Question: What is the value of the measurement in the image?
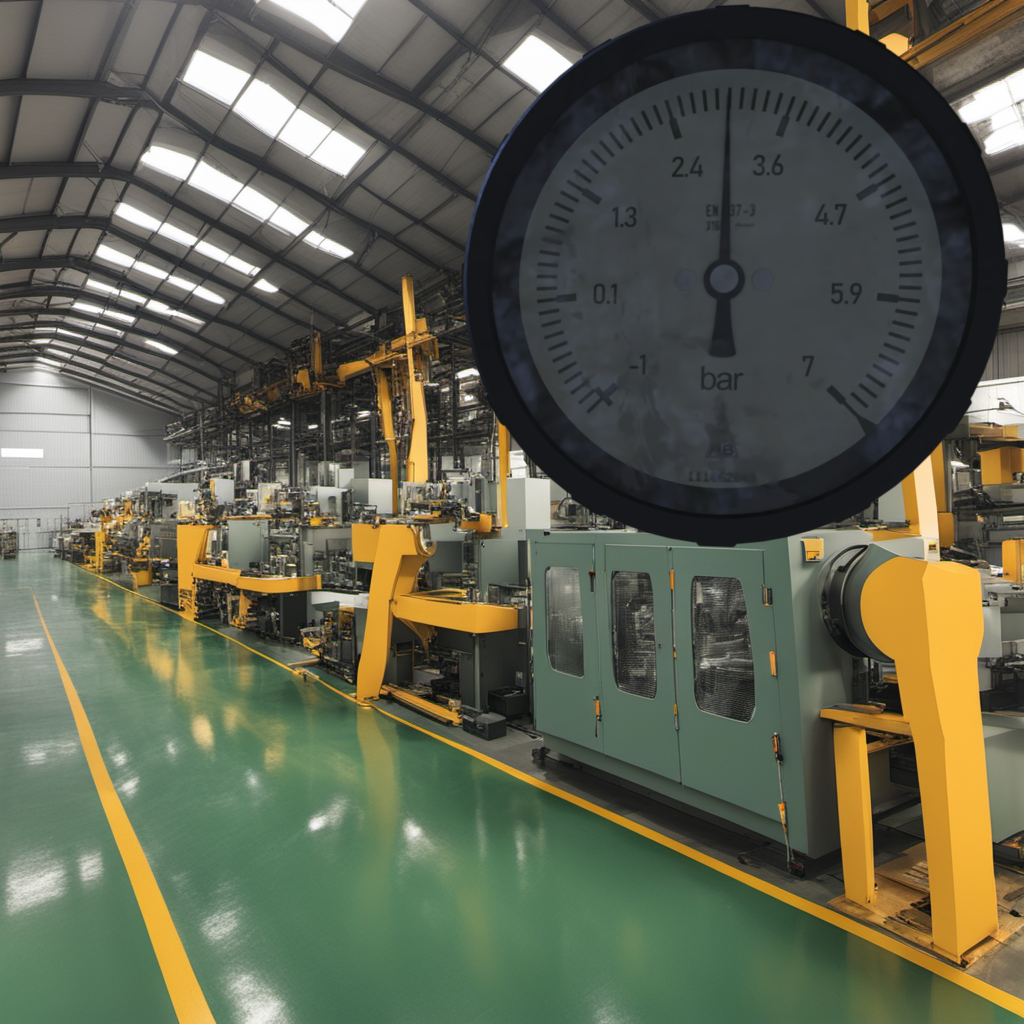
Answer: The result is 2.99
Question: What is the range of the measurement shown in the image?
Answer: The range is from -1 to 7
Question: What is the minimum and maximum value range of this measurement?
Answer: The minimum value is -1 and the maximum value is 7